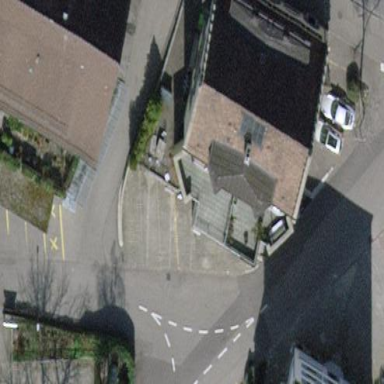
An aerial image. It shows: Building with flat grey roof and beige walls.